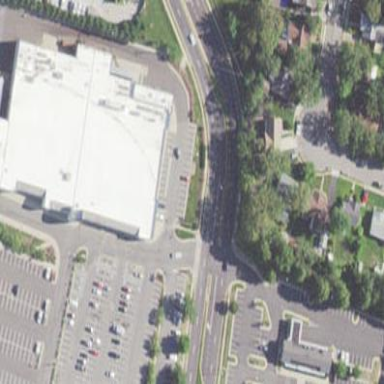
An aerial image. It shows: Retail building housing supermarket.